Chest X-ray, PA view. Patient: 66 years old, sex M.
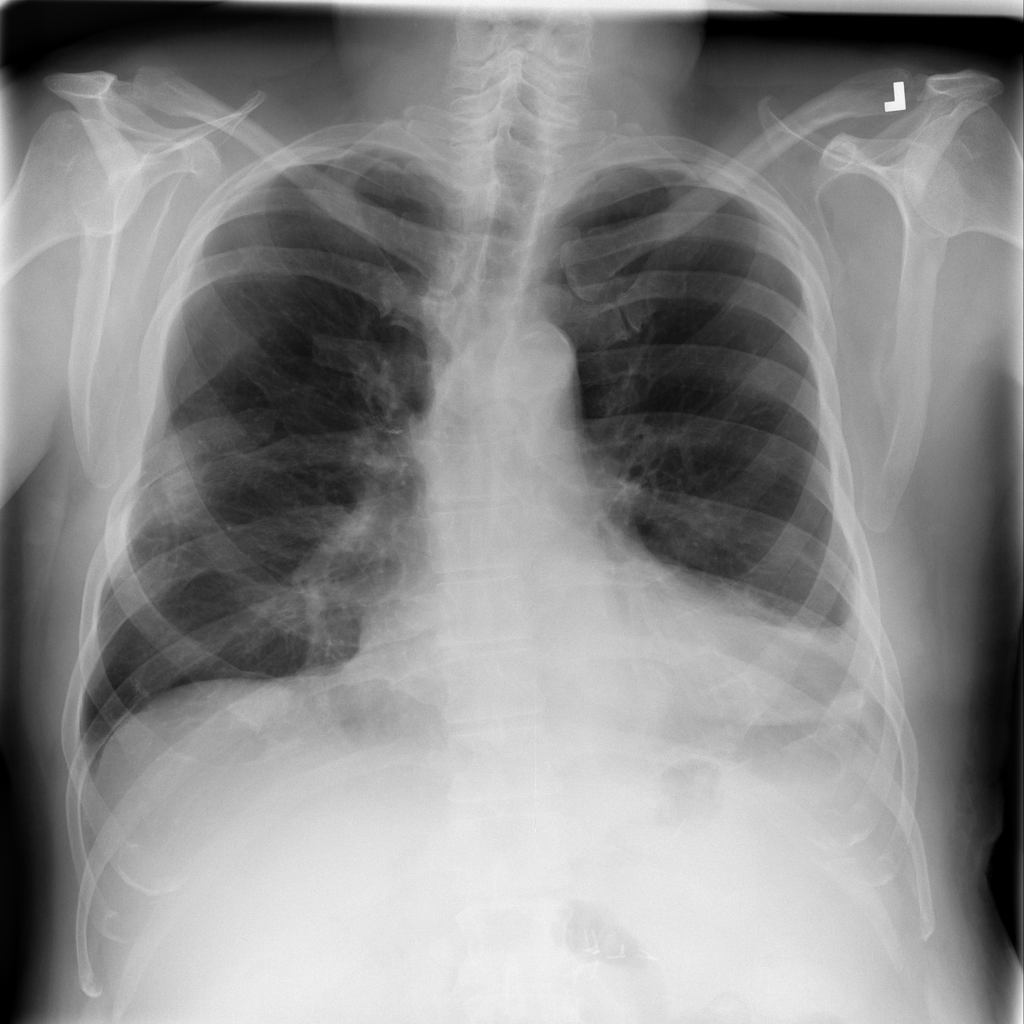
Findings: Consolidation